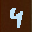
Label: 4